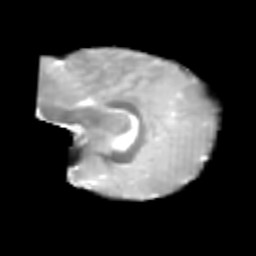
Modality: T2w
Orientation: sagittal
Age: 6
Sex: male
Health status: healthy